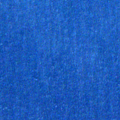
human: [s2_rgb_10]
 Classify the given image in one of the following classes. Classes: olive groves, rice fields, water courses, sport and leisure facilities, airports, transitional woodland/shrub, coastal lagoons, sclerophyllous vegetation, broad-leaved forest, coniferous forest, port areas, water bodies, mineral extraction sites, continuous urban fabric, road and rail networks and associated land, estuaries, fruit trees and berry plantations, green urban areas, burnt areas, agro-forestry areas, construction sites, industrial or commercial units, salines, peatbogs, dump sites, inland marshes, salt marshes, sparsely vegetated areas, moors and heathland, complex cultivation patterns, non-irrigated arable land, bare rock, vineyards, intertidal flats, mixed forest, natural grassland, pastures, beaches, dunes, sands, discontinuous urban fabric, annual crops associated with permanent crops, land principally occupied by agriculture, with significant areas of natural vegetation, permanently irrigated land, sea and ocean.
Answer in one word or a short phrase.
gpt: sea and ocean